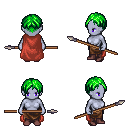
a pixel art fantasy rpg character, female body template, dark elf, purple skin, maroon cape, robe skirt, green parted hairstyle, maroon shoes, spear, four views (front, back, left, right), 2x2 character sprite sheet, small pixel art, hard edges, no anti-aliasing